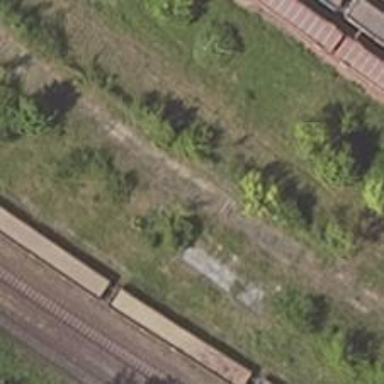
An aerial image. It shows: Abandoned railway yard is depicted.